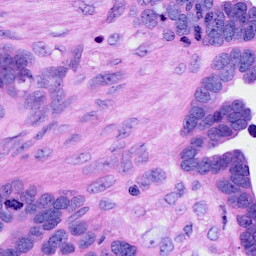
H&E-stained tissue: Ovarian